Question: I'm taking my first attempt at a basic Swift iOS app. Below is the storyboard I have so far.

I have two questions:
- I currently have it where if the user is not "authenticated" there's a present modally segue from the first tab to the login/register splash screen (black). Is there a better way to redirect app users to the splash screen when the app is first opened and the user isn't authenticated.- After the user has successfully logged in, they're taken back to the previous screen (black login/register splash screen). How can I pull the splash screen out the navigation stack so the user is taken straight back to the tabbed view?
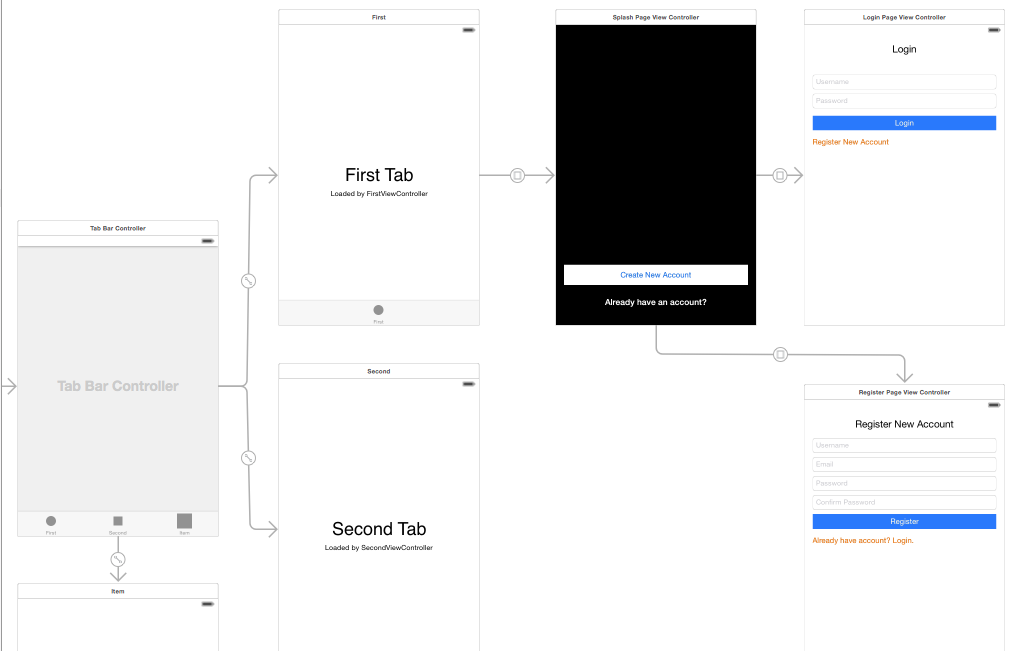
Answer: 1. you should use your black splash screen as your "initial view controller".
Your user will start there, and then from there they can click "login" or "signup". depending on what button they selected have them segue accordingly.
2.once your user signs in, under the IBAction signin button or logs in, create a segue to your UITabBarcontroller.
1. heres a picture example.